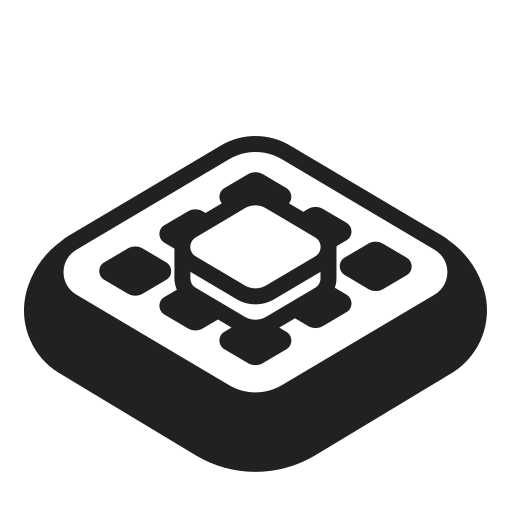
waffle high contrast